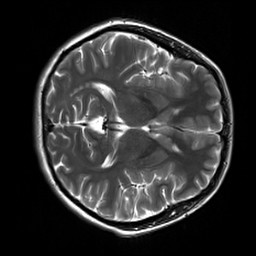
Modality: T2w
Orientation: axial
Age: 26
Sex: female
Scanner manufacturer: siemens
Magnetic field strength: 3 T
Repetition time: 7 s
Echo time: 0.09 s